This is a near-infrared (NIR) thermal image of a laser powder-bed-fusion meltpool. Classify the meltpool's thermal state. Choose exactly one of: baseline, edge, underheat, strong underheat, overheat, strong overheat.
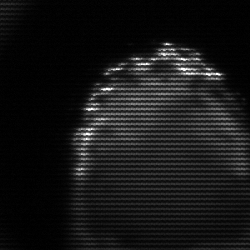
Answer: edge